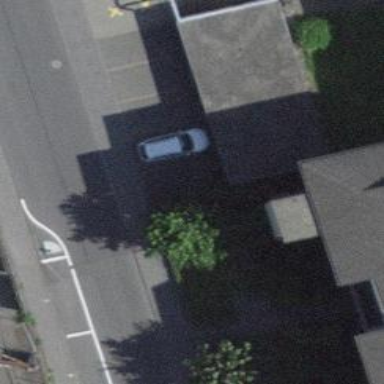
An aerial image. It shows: Parking available on the street side.